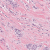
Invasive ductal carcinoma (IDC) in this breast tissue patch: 1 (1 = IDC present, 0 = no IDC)